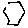
Label: hexagon